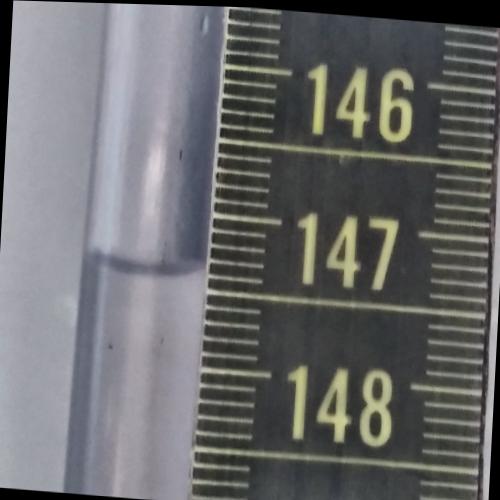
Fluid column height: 147.4 cm